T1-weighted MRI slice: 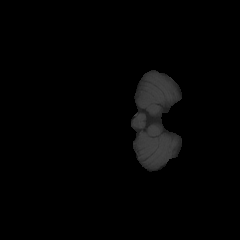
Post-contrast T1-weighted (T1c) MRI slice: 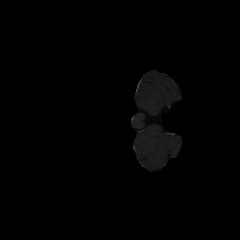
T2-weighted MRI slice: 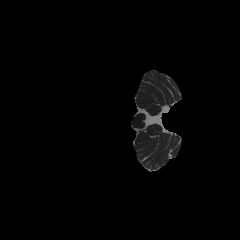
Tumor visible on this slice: no